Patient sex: M
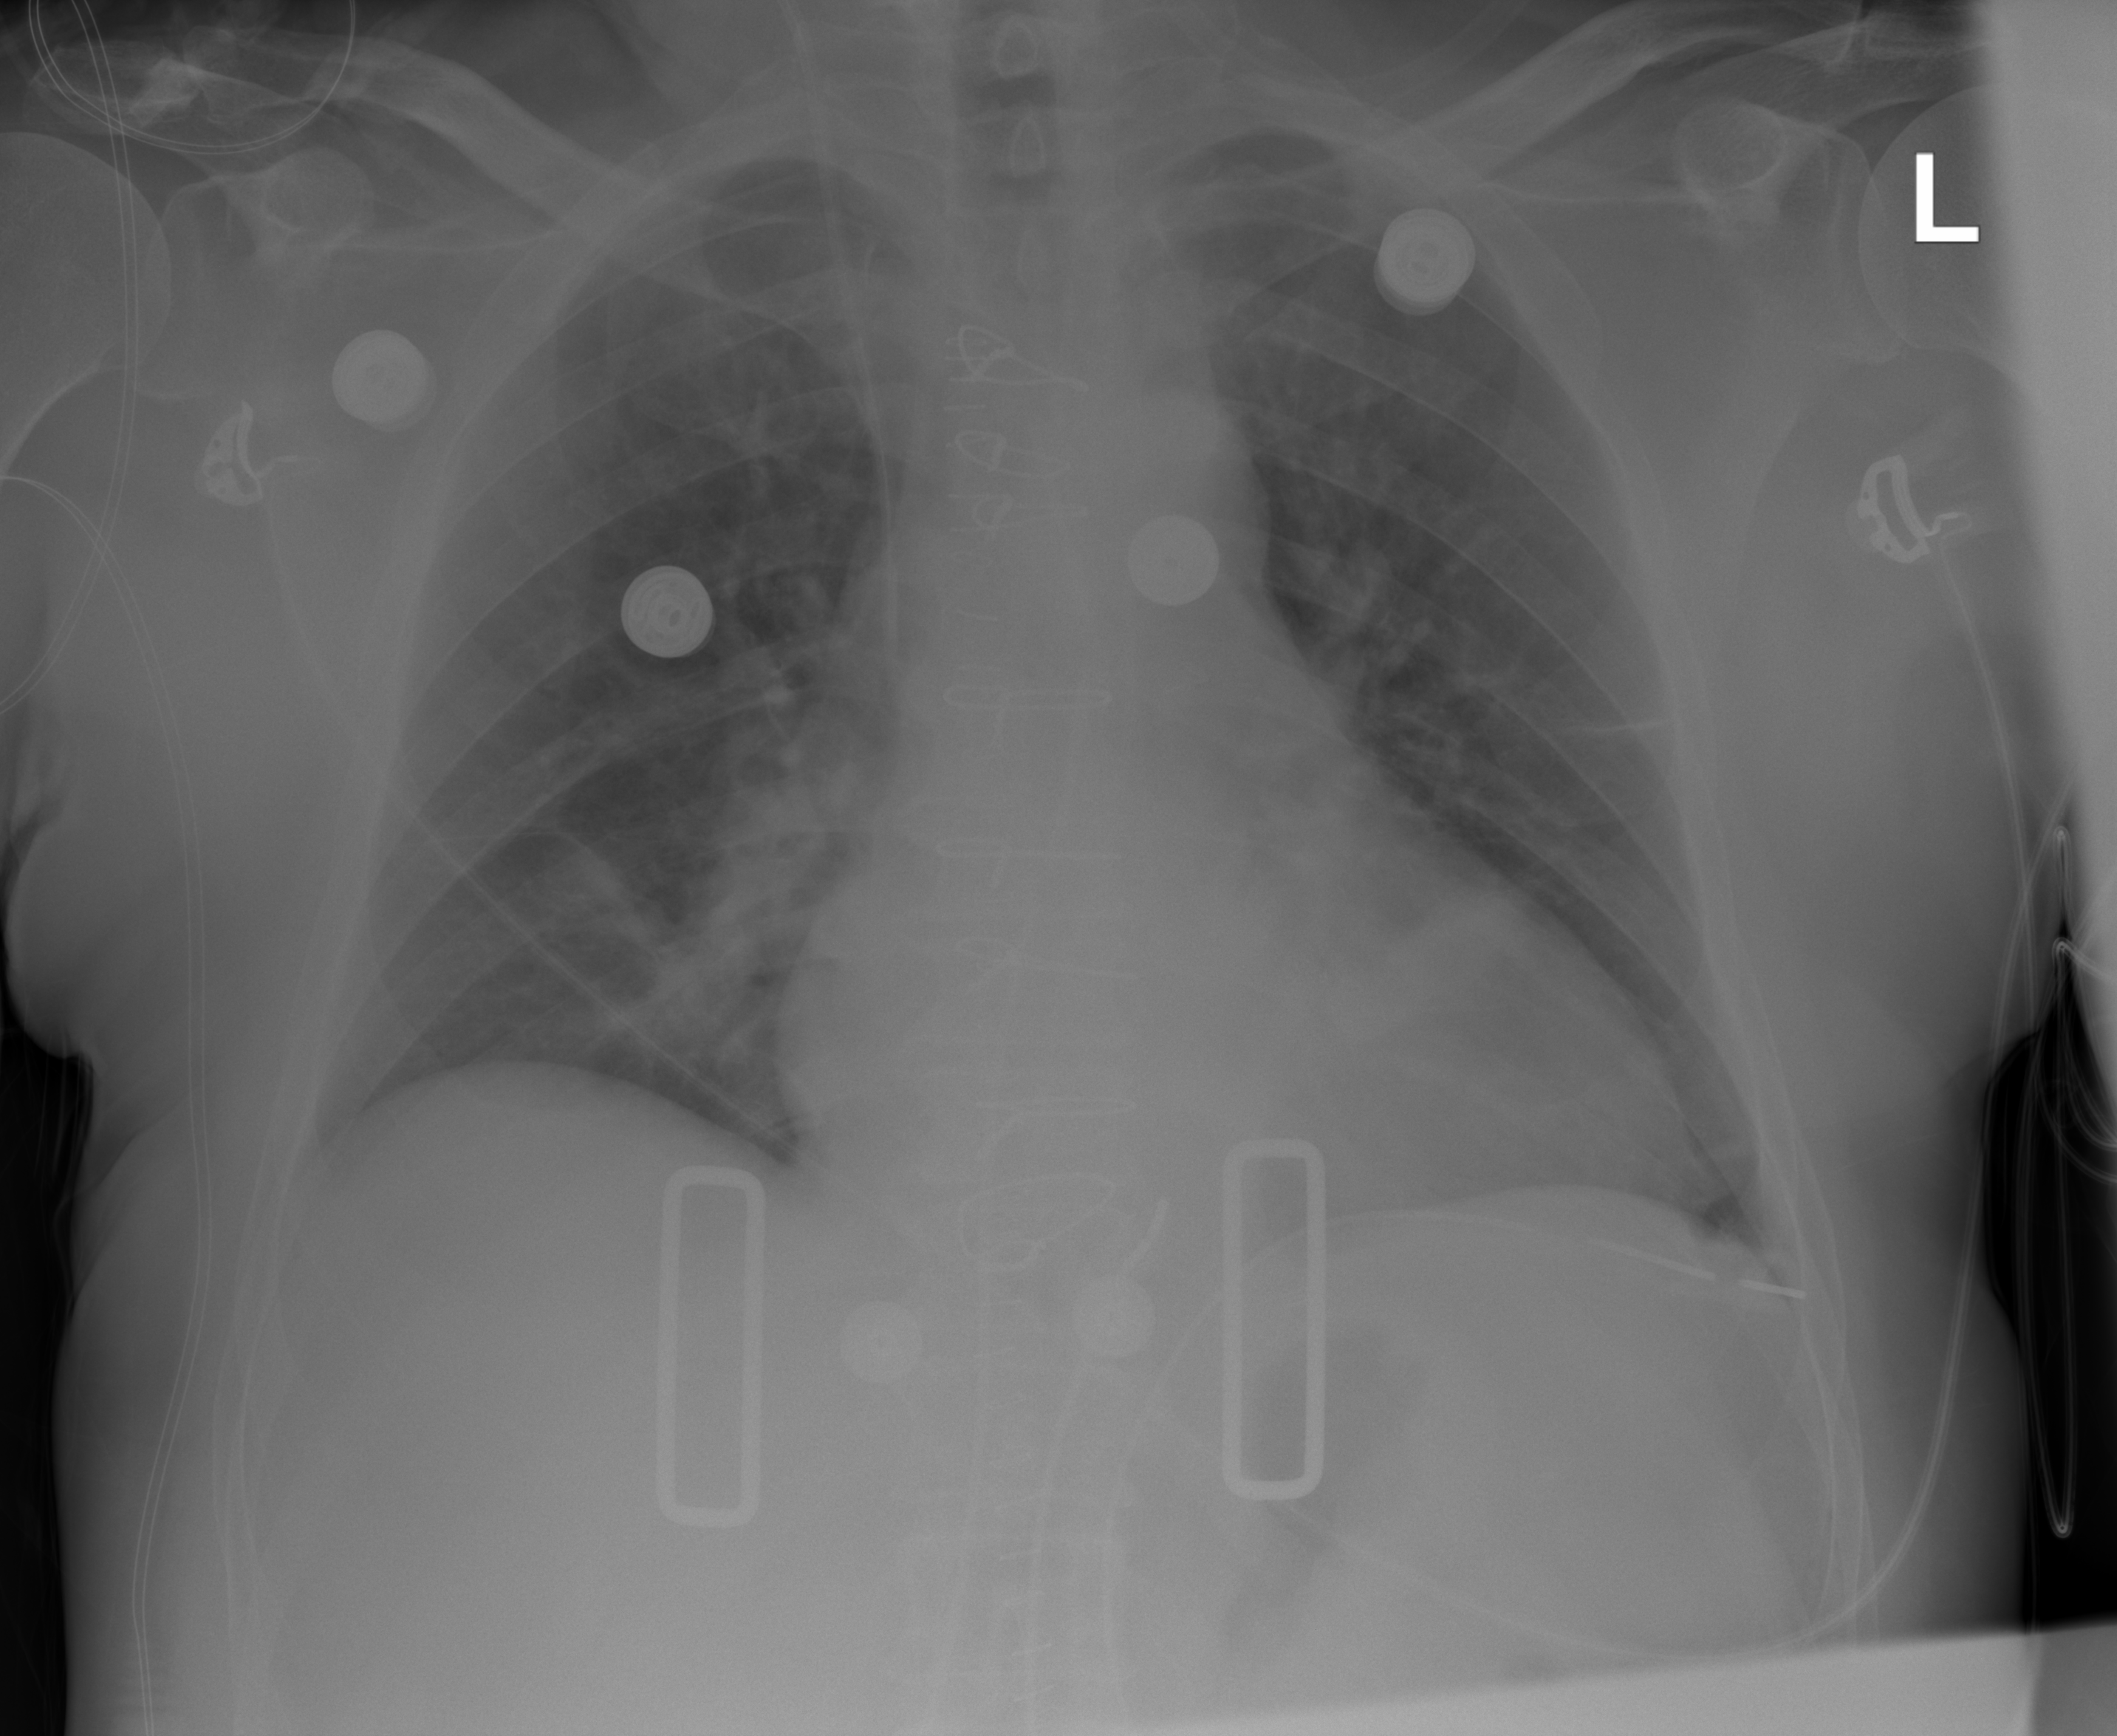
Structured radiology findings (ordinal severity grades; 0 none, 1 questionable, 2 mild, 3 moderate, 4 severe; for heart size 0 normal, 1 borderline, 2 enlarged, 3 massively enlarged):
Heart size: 2
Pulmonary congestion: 1
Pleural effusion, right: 0
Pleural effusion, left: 0
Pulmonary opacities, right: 2
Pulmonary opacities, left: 1
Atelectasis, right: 2
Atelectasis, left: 1